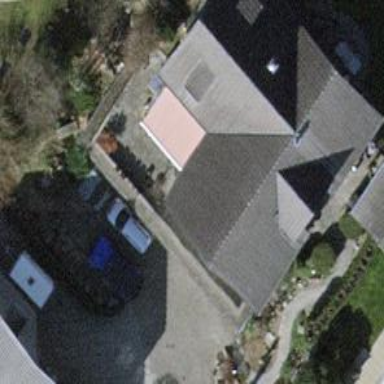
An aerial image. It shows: Detached building.